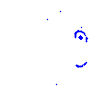
Particle: kaon